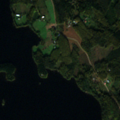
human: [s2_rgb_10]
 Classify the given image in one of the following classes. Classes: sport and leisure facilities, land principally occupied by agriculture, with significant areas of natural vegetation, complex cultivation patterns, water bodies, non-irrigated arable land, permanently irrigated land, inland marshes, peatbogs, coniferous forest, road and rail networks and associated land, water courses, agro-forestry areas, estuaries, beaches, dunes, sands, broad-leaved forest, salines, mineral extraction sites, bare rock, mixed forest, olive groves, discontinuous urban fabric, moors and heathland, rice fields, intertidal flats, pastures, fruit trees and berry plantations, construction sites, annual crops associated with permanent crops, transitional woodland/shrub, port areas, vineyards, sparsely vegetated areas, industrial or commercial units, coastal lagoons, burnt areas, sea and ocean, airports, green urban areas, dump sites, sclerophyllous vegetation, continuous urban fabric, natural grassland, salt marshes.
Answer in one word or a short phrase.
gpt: land principally occupied by agriculture, with significant areas of natural vegetation, mixed forest, water bodies